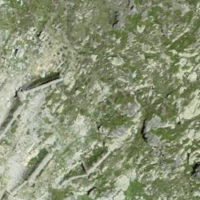
EUNIS habitat code: 31
Species observed at this site:
Vaccinium uliginosum